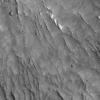
Atmospheric dust classification: not_dusty